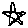
Label: star